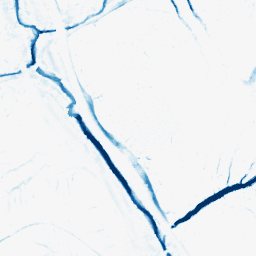
Category: morphological
Decomposition family: morphological
Decomposition parameters: operation: closing
size: 5
Upsampling method: quartic
Upsampling parameters: scale: 2
Upsampling scale: 2